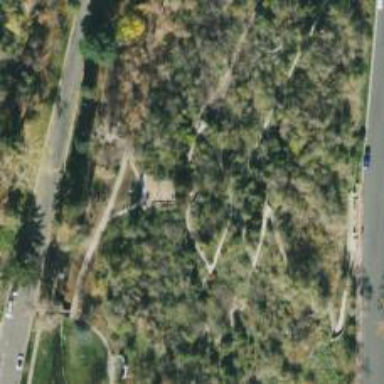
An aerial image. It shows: Memorial site with historic significance.